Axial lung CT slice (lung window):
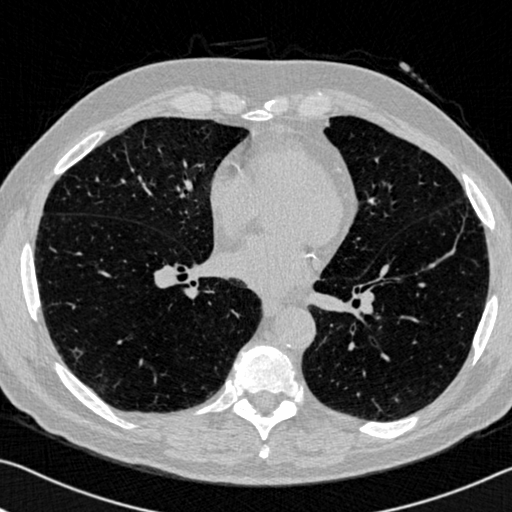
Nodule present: no